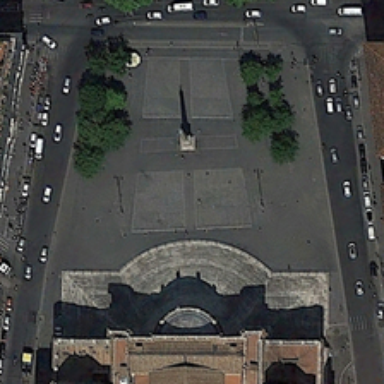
Two rows of green trees are in two sides of a square .